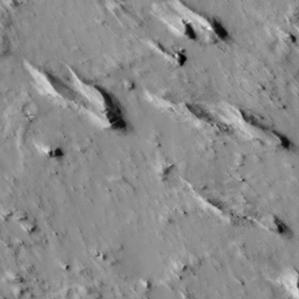
Label: non_frost